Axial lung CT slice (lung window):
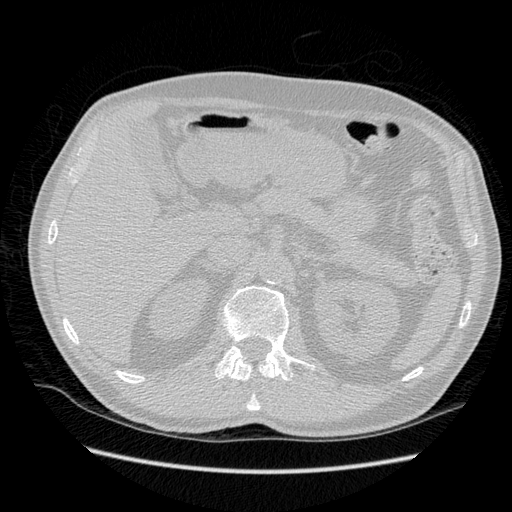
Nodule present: no